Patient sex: M
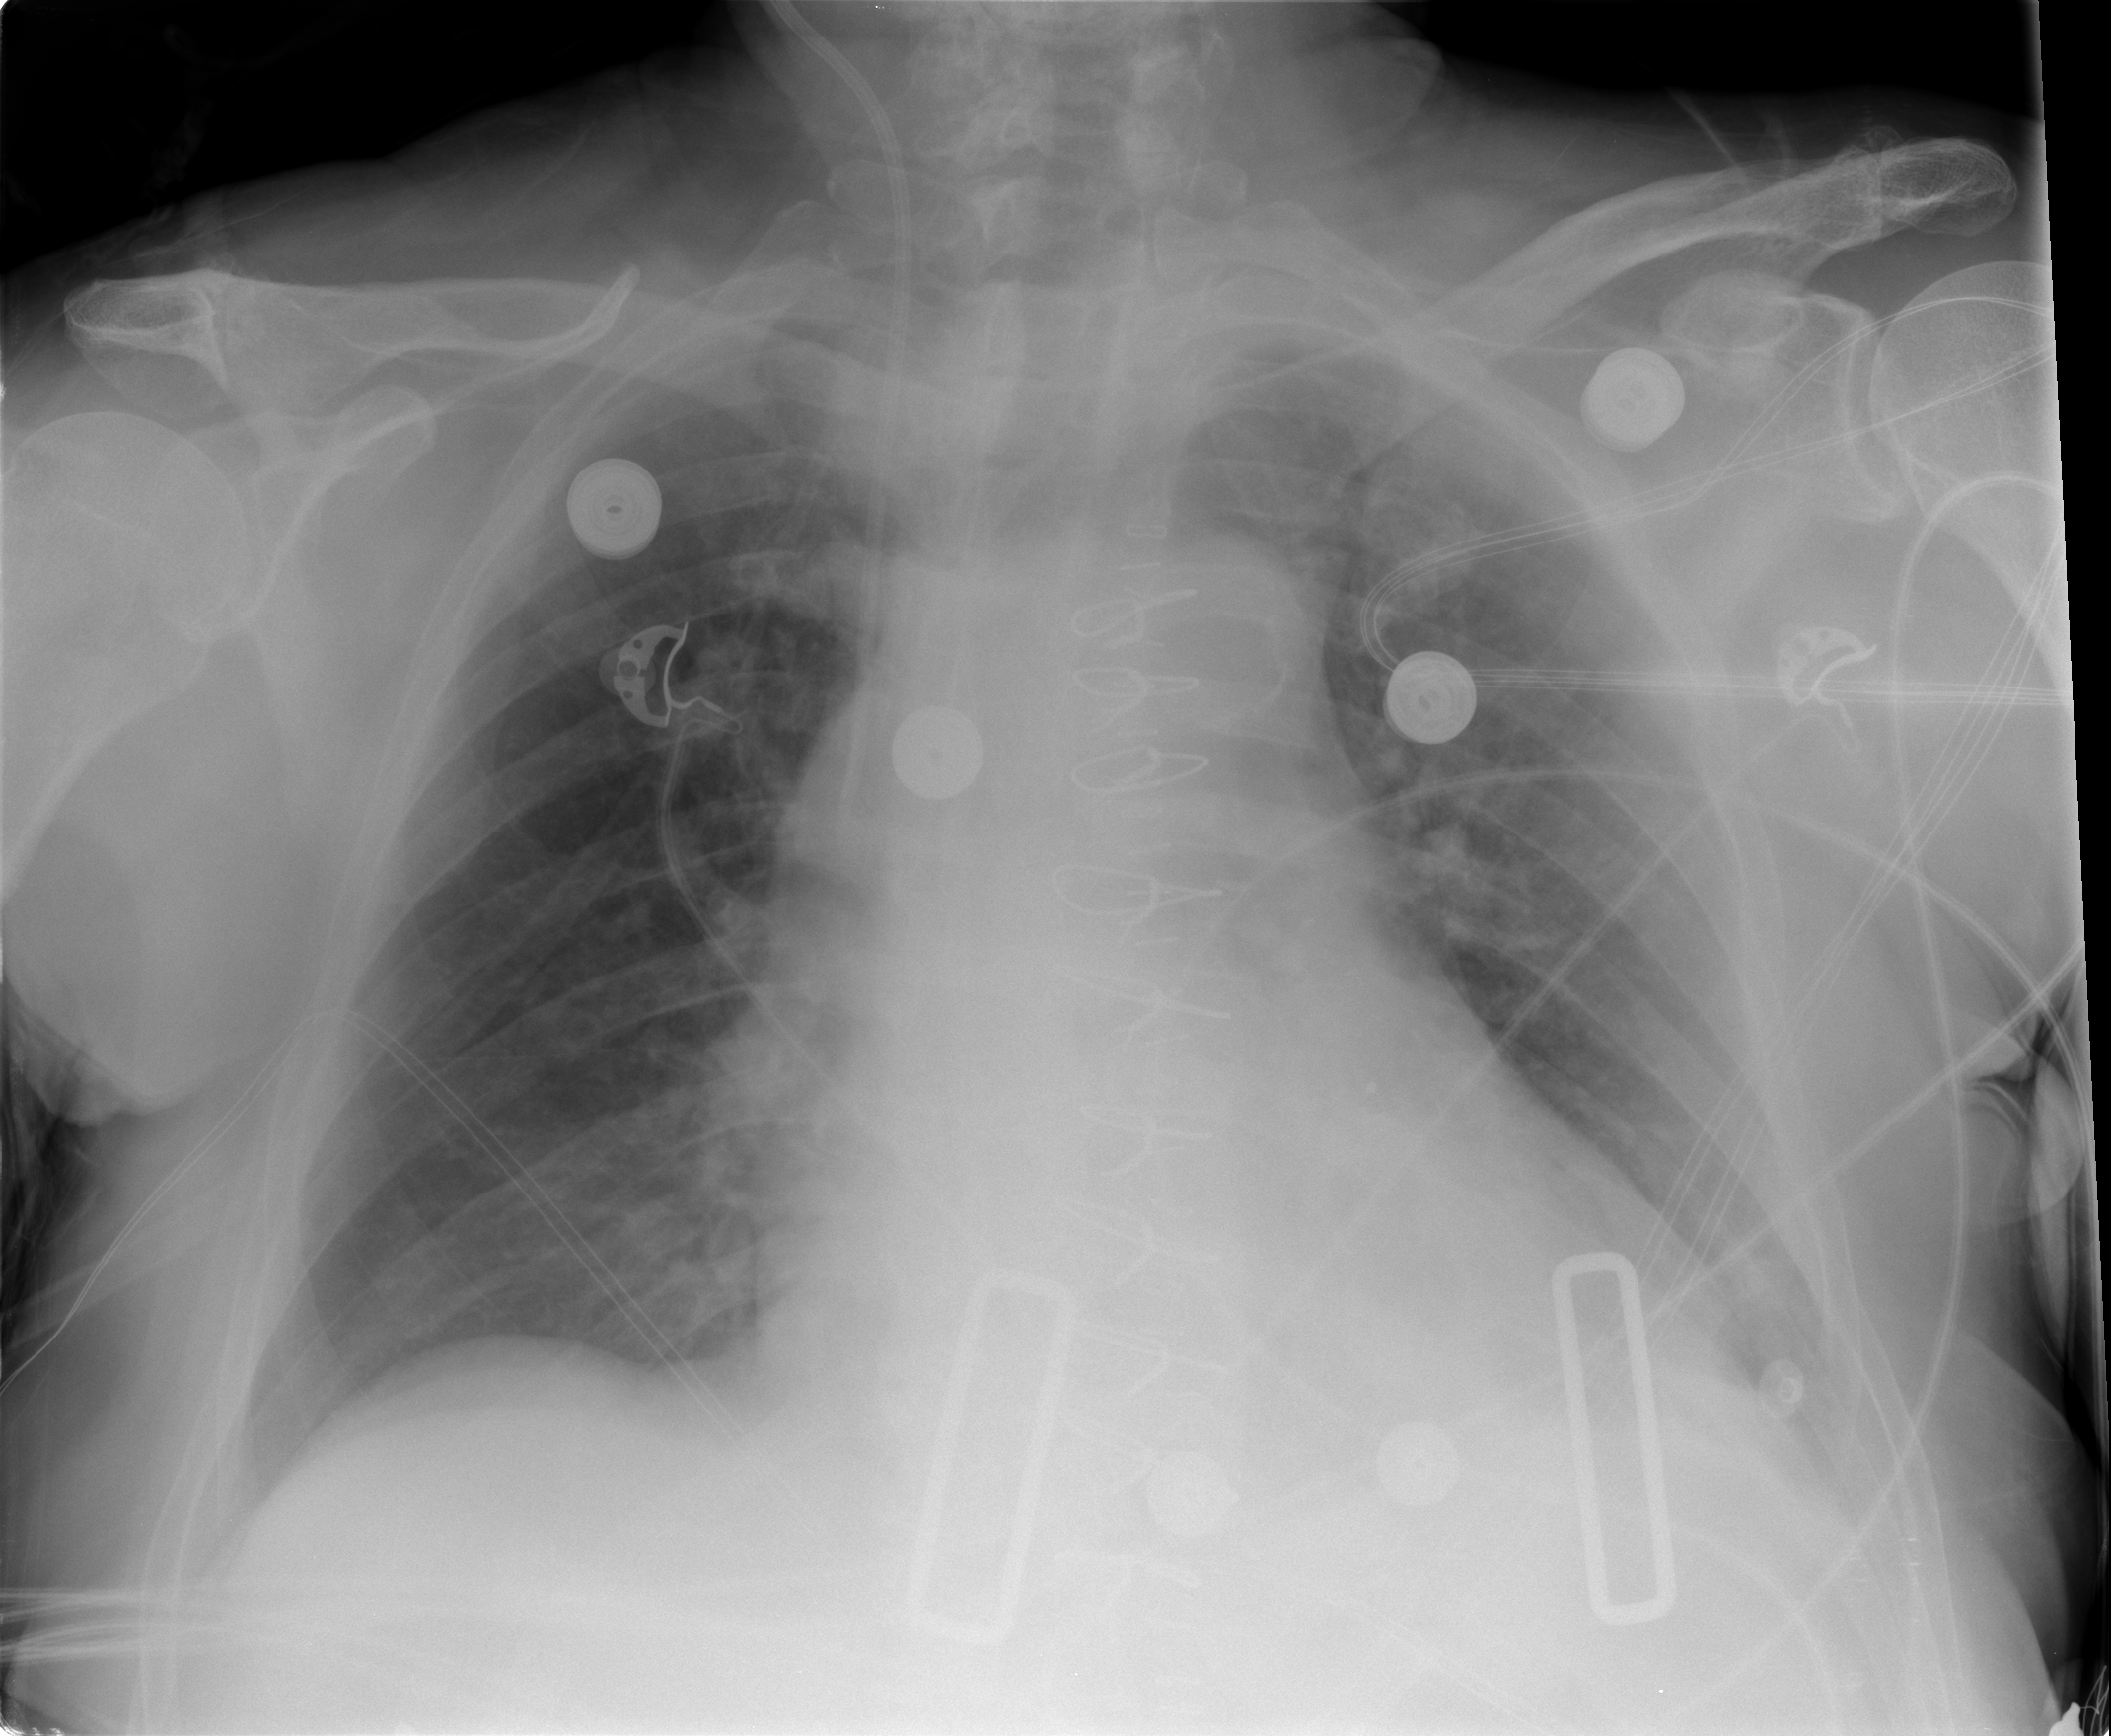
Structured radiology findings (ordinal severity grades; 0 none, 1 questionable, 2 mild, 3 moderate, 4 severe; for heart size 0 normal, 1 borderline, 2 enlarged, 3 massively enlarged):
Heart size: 1
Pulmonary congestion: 1
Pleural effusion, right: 0
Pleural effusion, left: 1
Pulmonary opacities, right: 1
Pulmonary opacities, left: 0
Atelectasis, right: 2
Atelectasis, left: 2